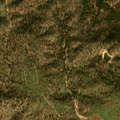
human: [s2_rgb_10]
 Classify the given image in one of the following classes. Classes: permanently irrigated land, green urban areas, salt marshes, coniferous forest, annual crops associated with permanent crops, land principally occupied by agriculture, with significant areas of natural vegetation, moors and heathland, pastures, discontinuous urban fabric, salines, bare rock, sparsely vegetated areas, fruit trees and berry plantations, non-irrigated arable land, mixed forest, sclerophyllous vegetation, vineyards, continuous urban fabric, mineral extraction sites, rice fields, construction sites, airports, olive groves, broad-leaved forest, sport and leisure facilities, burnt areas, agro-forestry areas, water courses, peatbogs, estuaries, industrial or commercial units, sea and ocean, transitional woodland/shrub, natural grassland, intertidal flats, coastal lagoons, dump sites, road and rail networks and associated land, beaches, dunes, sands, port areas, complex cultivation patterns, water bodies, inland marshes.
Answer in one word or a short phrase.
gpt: agro-forestry areas